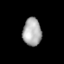
Tissue: lung
Cell type: Endothelial cells
Senescence score: 0.5402
Nuclear area (px): 506
Mean DAPI intensity: 172.291